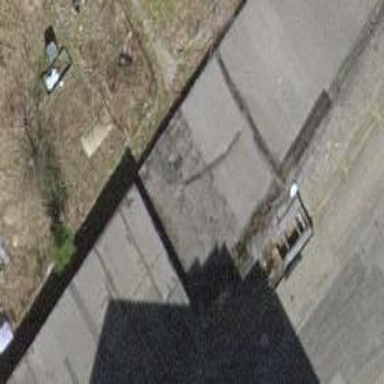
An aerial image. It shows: Garages with flat roofs.